Interaction volume radius: 10 \u00c5
Interaction volume height: 25 \u00c5
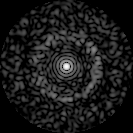
Disorder parameter: 0.8331